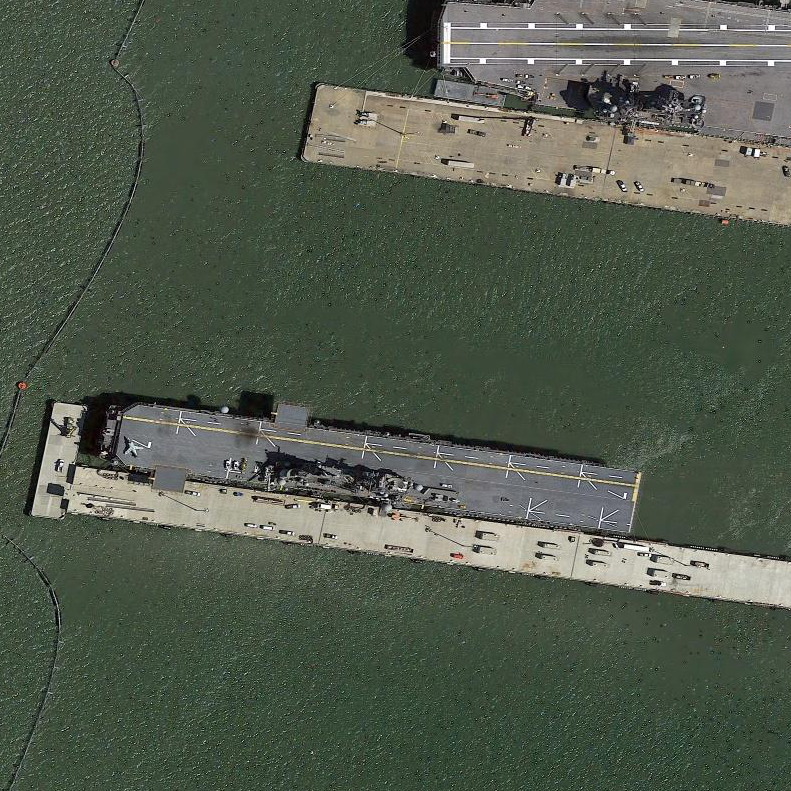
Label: assault